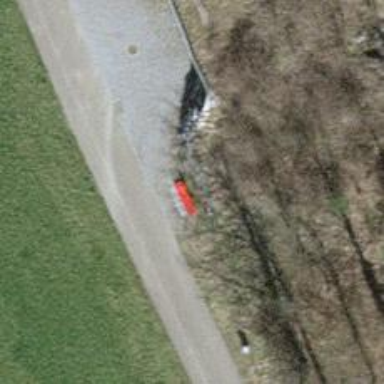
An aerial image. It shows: Red bench.